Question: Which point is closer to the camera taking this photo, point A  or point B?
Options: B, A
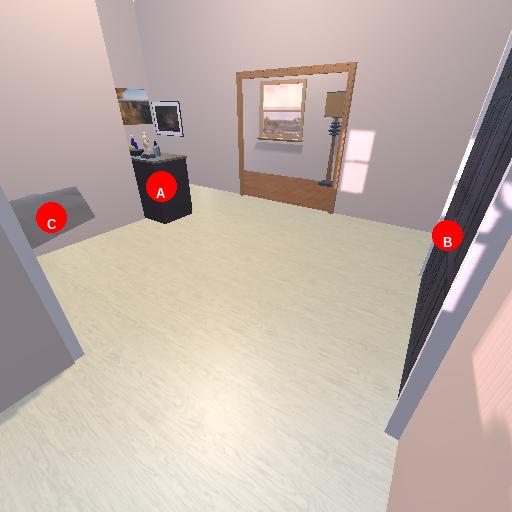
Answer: B